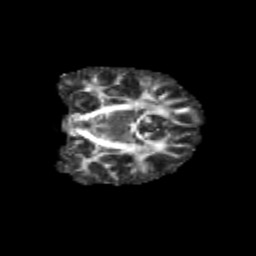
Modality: FA
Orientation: coronal
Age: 11
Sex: female
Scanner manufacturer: siemens
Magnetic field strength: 3 T
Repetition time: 3.8 s
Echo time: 0.07 s